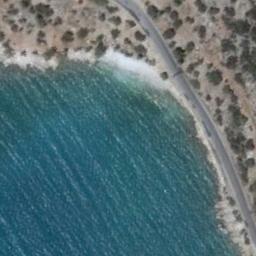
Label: beach